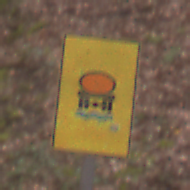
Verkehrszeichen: FahrzeugeMitWassergefaehrdenderLadungOhnePfeilsymbol
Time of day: Midday
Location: Outdoor (Nature)
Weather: Overcast
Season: Autumn
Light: Natural